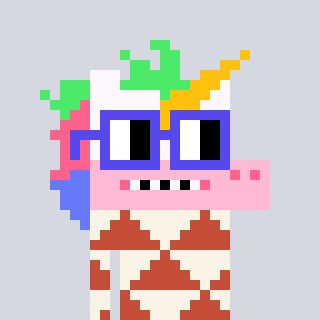
a pixel art character with square blue glasses, a unicorn-shaped head and a rust-colored body on a cool background